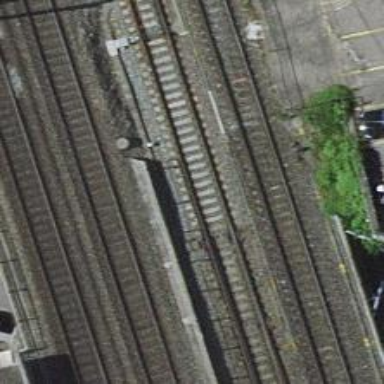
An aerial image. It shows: Bridge with electrified rail tracks and contact line.